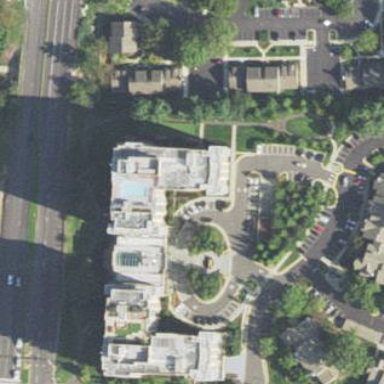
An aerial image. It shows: Part of building.